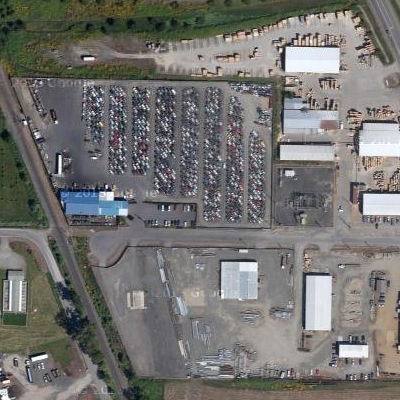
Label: gParking